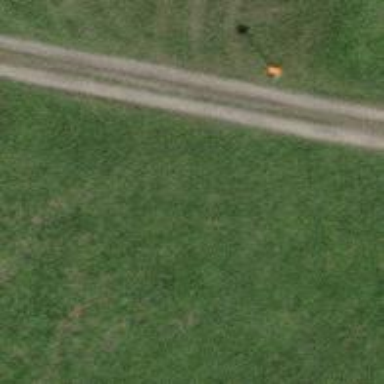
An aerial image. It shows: Aerial marker.